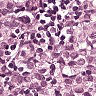
Metastatic tissue present: yes